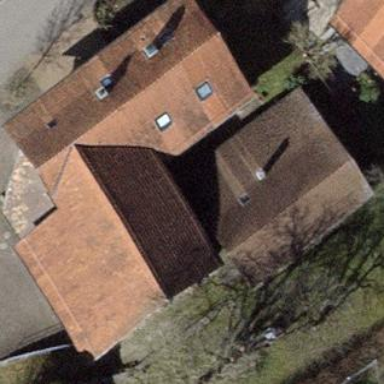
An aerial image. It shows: Detached building with gabled roof.